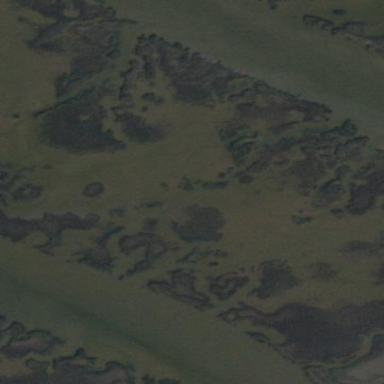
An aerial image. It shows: Marsh wetland.